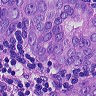
Metastatic tissue present: yes